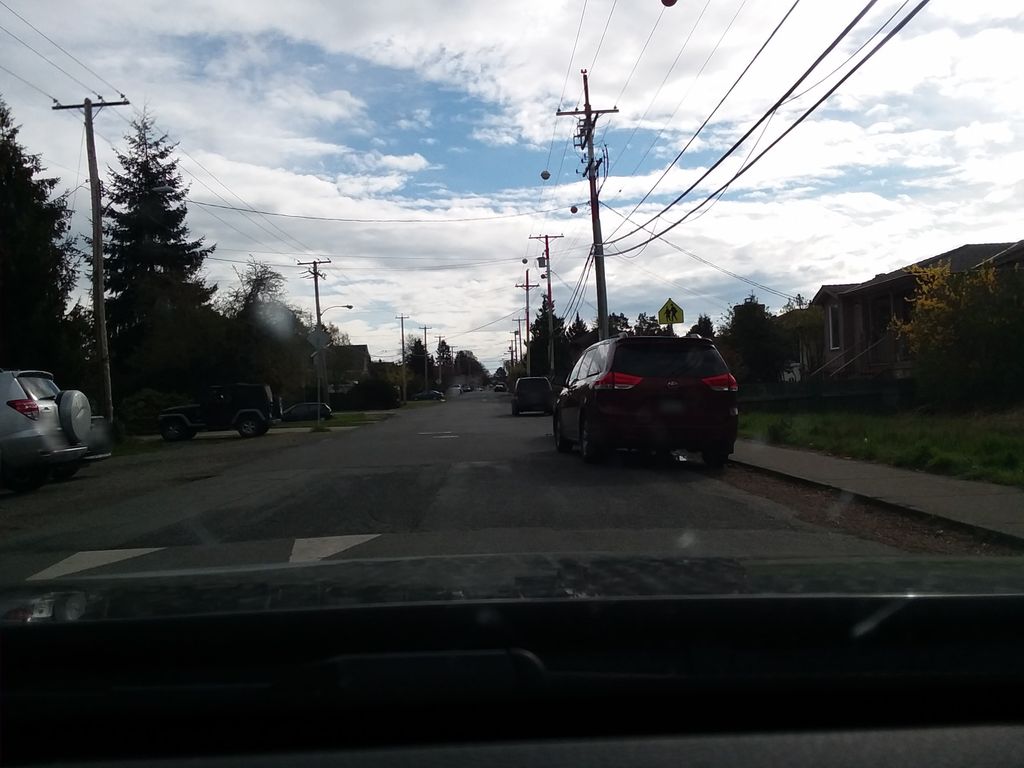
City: victoria